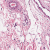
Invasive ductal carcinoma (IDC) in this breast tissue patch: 0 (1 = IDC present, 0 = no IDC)